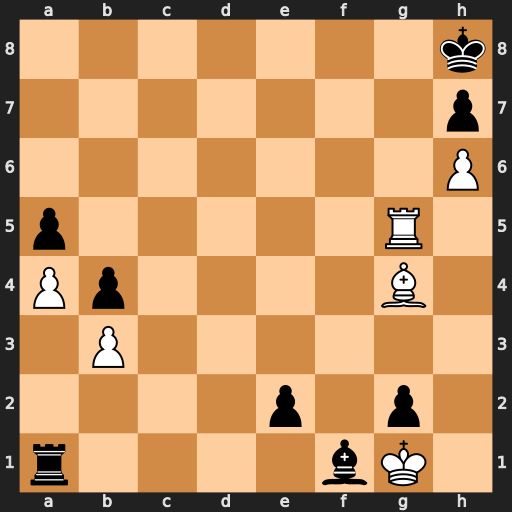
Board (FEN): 7k/7p/7P/p5R1/Pp4B1/1P6/4p1p1/r4bK1
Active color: w
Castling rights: -
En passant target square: -
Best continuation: Be6 e1=Q Rg8#